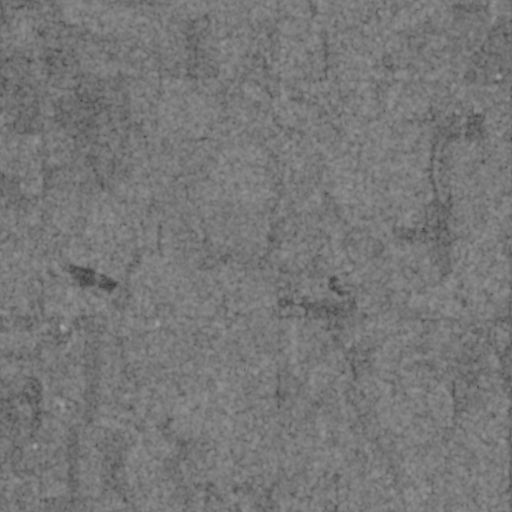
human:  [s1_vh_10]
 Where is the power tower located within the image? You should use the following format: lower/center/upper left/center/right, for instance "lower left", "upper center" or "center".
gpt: The power tower is located in the lower left of the image.
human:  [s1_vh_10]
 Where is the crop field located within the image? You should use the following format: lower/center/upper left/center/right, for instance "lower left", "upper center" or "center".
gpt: There is no crop field in the image.

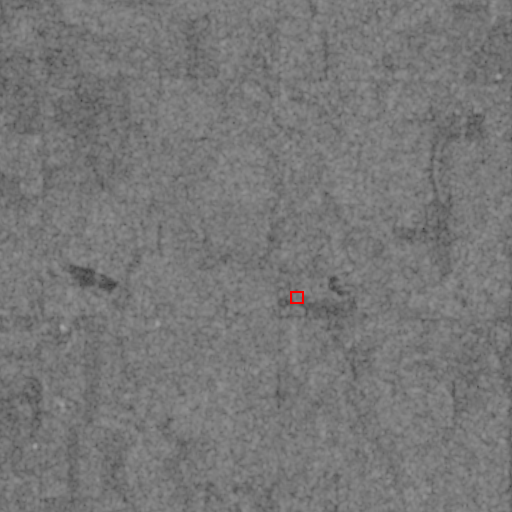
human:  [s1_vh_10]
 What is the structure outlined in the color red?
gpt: The structure outlined in red is a building.
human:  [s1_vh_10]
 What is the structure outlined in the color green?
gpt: There is no green outline.